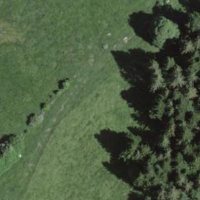
EUNIS habitat code: 23
Species observed at this site:
Berberis vulgaris